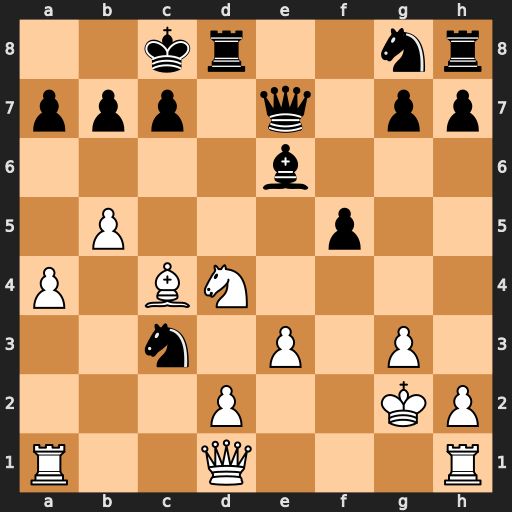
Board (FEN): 2kr2nr/ppp1q1pp/4b3/1P3p2/P1BN4/2n1P1P1/3P2KP/R2Q3R
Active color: w
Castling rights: -
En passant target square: -
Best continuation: Bxe6+ Qxe6 Nxe6